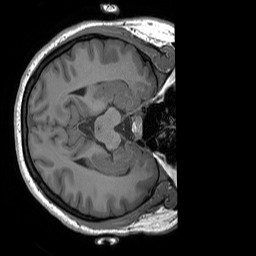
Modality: T1w
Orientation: axial
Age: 26
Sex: female
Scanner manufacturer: siemens
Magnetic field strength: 3 T
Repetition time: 1.9 s
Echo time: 0.00252 s